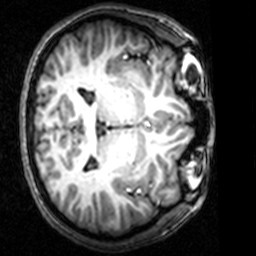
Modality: T1w
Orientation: axial